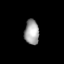
Tissue: lung
Cell type: Myeloid cells
Senescence score: 0.5503
Nuclear area (px): 356
Mean DAPI intensity: 160.902